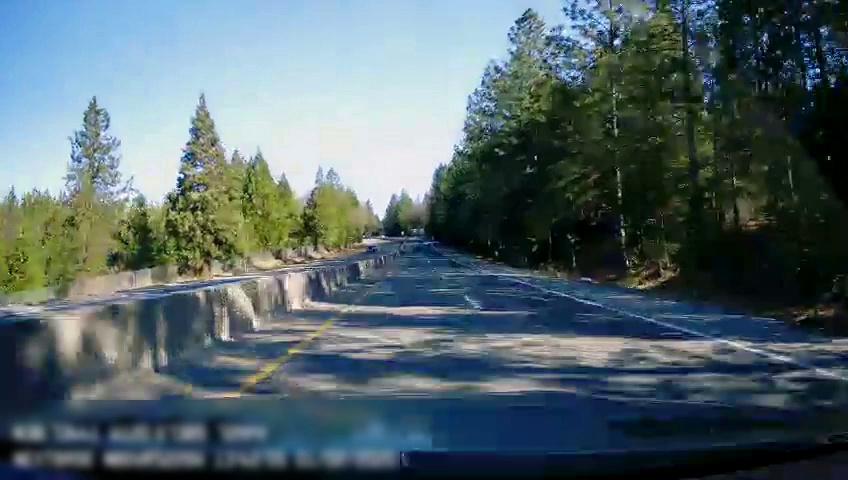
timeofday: Day
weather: Sunny
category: Drivable Space
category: Drivable Space
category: Vehicles | Car
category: Lanes | Alternate Lane
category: Lanes | Current Lane
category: Lanes | Alternate Lane
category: Lanes | Opposite Lane